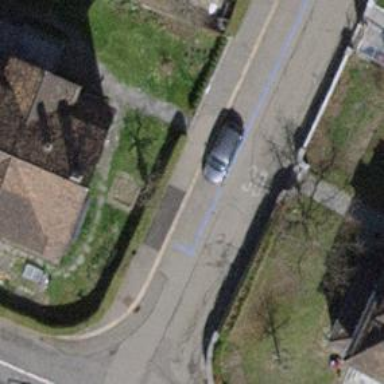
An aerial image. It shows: Asphalt road designated as living street.